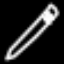
Label: pencil